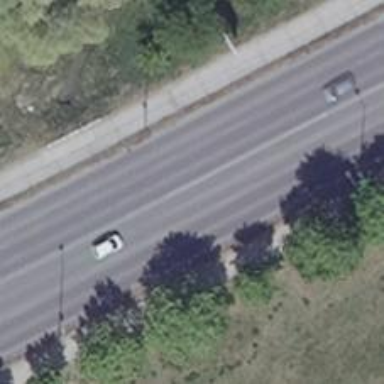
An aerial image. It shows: Primary highway with asphalt surface. There are sidewalks on both sides and separate cycle track.